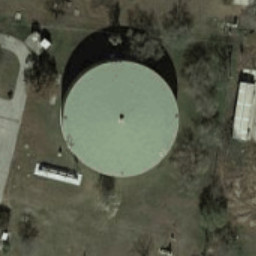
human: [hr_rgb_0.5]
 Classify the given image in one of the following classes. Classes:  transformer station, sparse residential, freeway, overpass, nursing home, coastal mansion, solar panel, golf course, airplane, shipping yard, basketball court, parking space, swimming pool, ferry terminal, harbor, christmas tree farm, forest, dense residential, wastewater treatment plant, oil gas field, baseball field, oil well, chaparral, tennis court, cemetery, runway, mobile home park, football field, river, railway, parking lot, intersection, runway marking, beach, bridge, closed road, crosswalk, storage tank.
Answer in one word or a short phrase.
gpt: storage tank